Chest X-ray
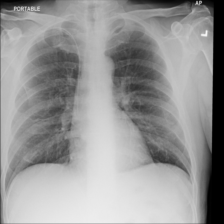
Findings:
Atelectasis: negative
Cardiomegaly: negative
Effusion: negative
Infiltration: negative
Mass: negative
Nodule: negative
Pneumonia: negative
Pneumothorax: negative
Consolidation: negative
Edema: negative
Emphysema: negative
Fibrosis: negative
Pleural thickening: negative
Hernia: negative